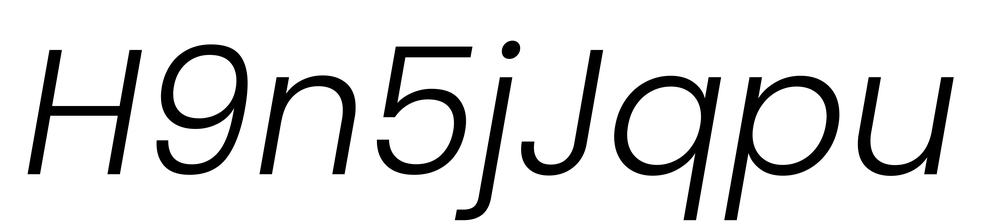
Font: Poppins-LightItalic